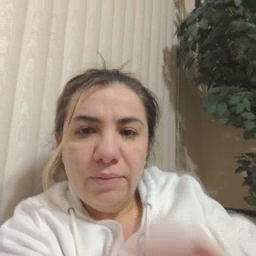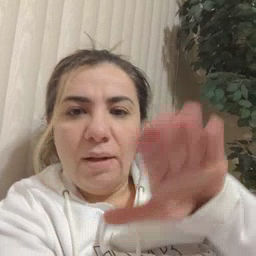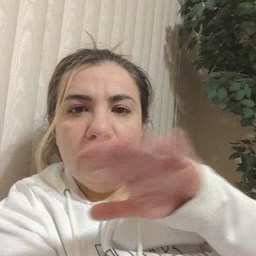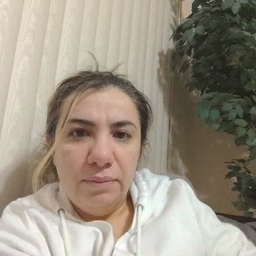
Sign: clean